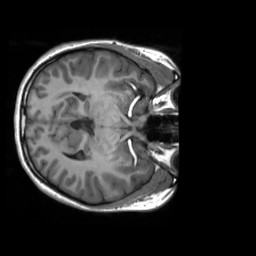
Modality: T1w
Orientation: axial
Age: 22
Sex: female
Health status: ill
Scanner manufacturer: siemens
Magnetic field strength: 3 T
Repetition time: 2.3 s
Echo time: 0.00201 s